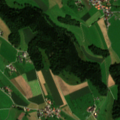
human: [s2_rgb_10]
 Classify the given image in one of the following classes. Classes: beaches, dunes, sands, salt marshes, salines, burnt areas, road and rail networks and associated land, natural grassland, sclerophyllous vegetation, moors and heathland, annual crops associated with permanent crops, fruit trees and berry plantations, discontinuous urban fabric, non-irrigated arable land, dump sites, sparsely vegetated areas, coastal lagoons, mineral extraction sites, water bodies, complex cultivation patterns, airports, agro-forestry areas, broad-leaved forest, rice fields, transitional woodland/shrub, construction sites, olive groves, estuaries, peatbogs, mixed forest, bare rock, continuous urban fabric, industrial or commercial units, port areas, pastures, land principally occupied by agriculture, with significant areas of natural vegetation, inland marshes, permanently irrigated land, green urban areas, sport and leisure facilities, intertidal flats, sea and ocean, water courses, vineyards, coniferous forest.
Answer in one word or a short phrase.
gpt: non-irrigated arable land, mixed forest